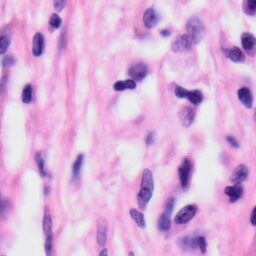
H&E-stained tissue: Skin